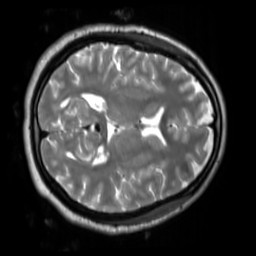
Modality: T2w
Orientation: axial
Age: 31
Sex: female
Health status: ill
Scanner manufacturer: siemens
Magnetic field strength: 3 T
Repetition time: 2.8 s
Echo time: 0.326 s